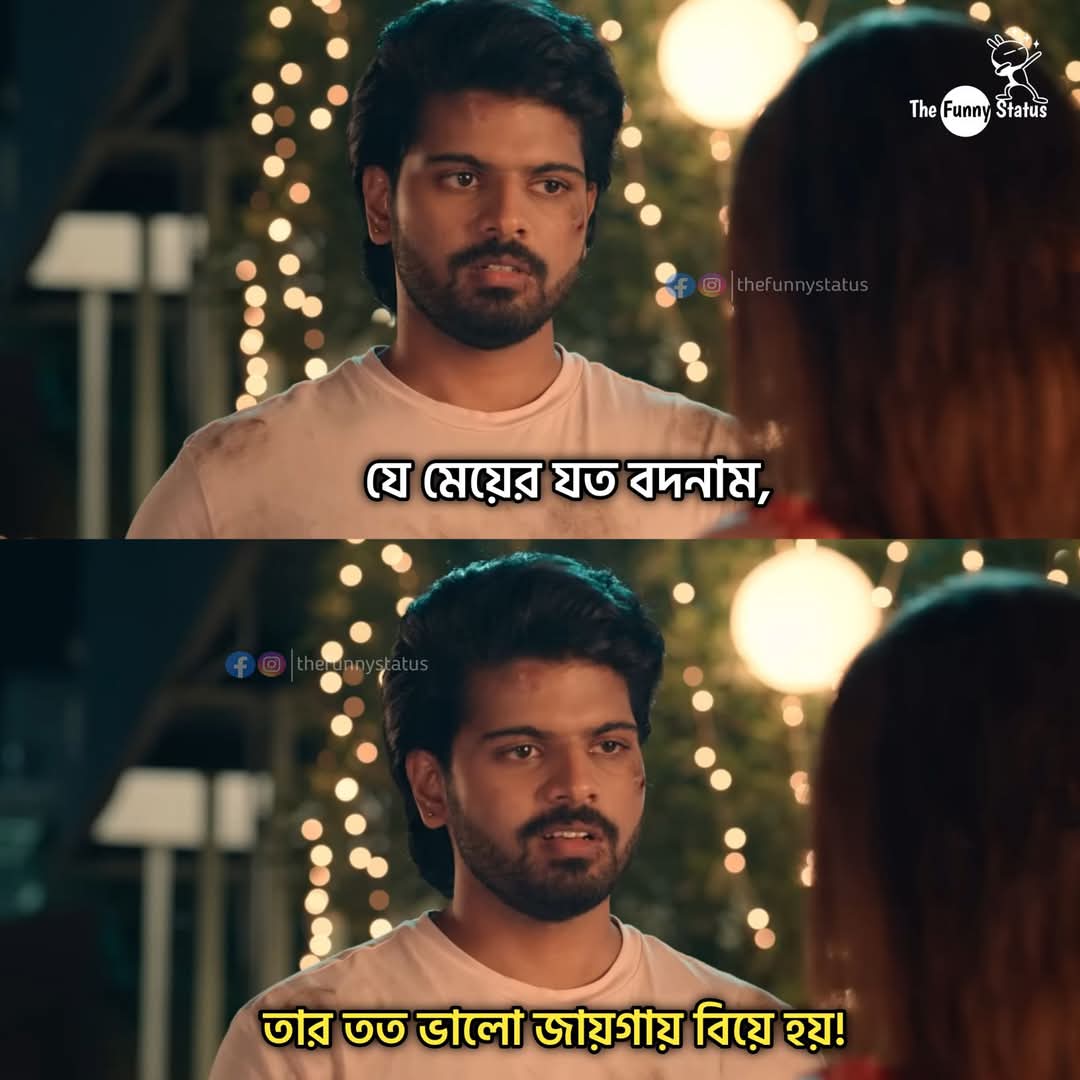
Text: যে মেয়ের যত বদনাম,
তার তত ভালো জায়গায় বিয়ে হয়!
Label: Non Hate